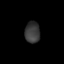
Tissue: lung
Cell type: Myeloid cells
Senescence score: 0.2169
Nuclear area (px): 316
Mean DAPI intensity: 56.731